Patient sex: F
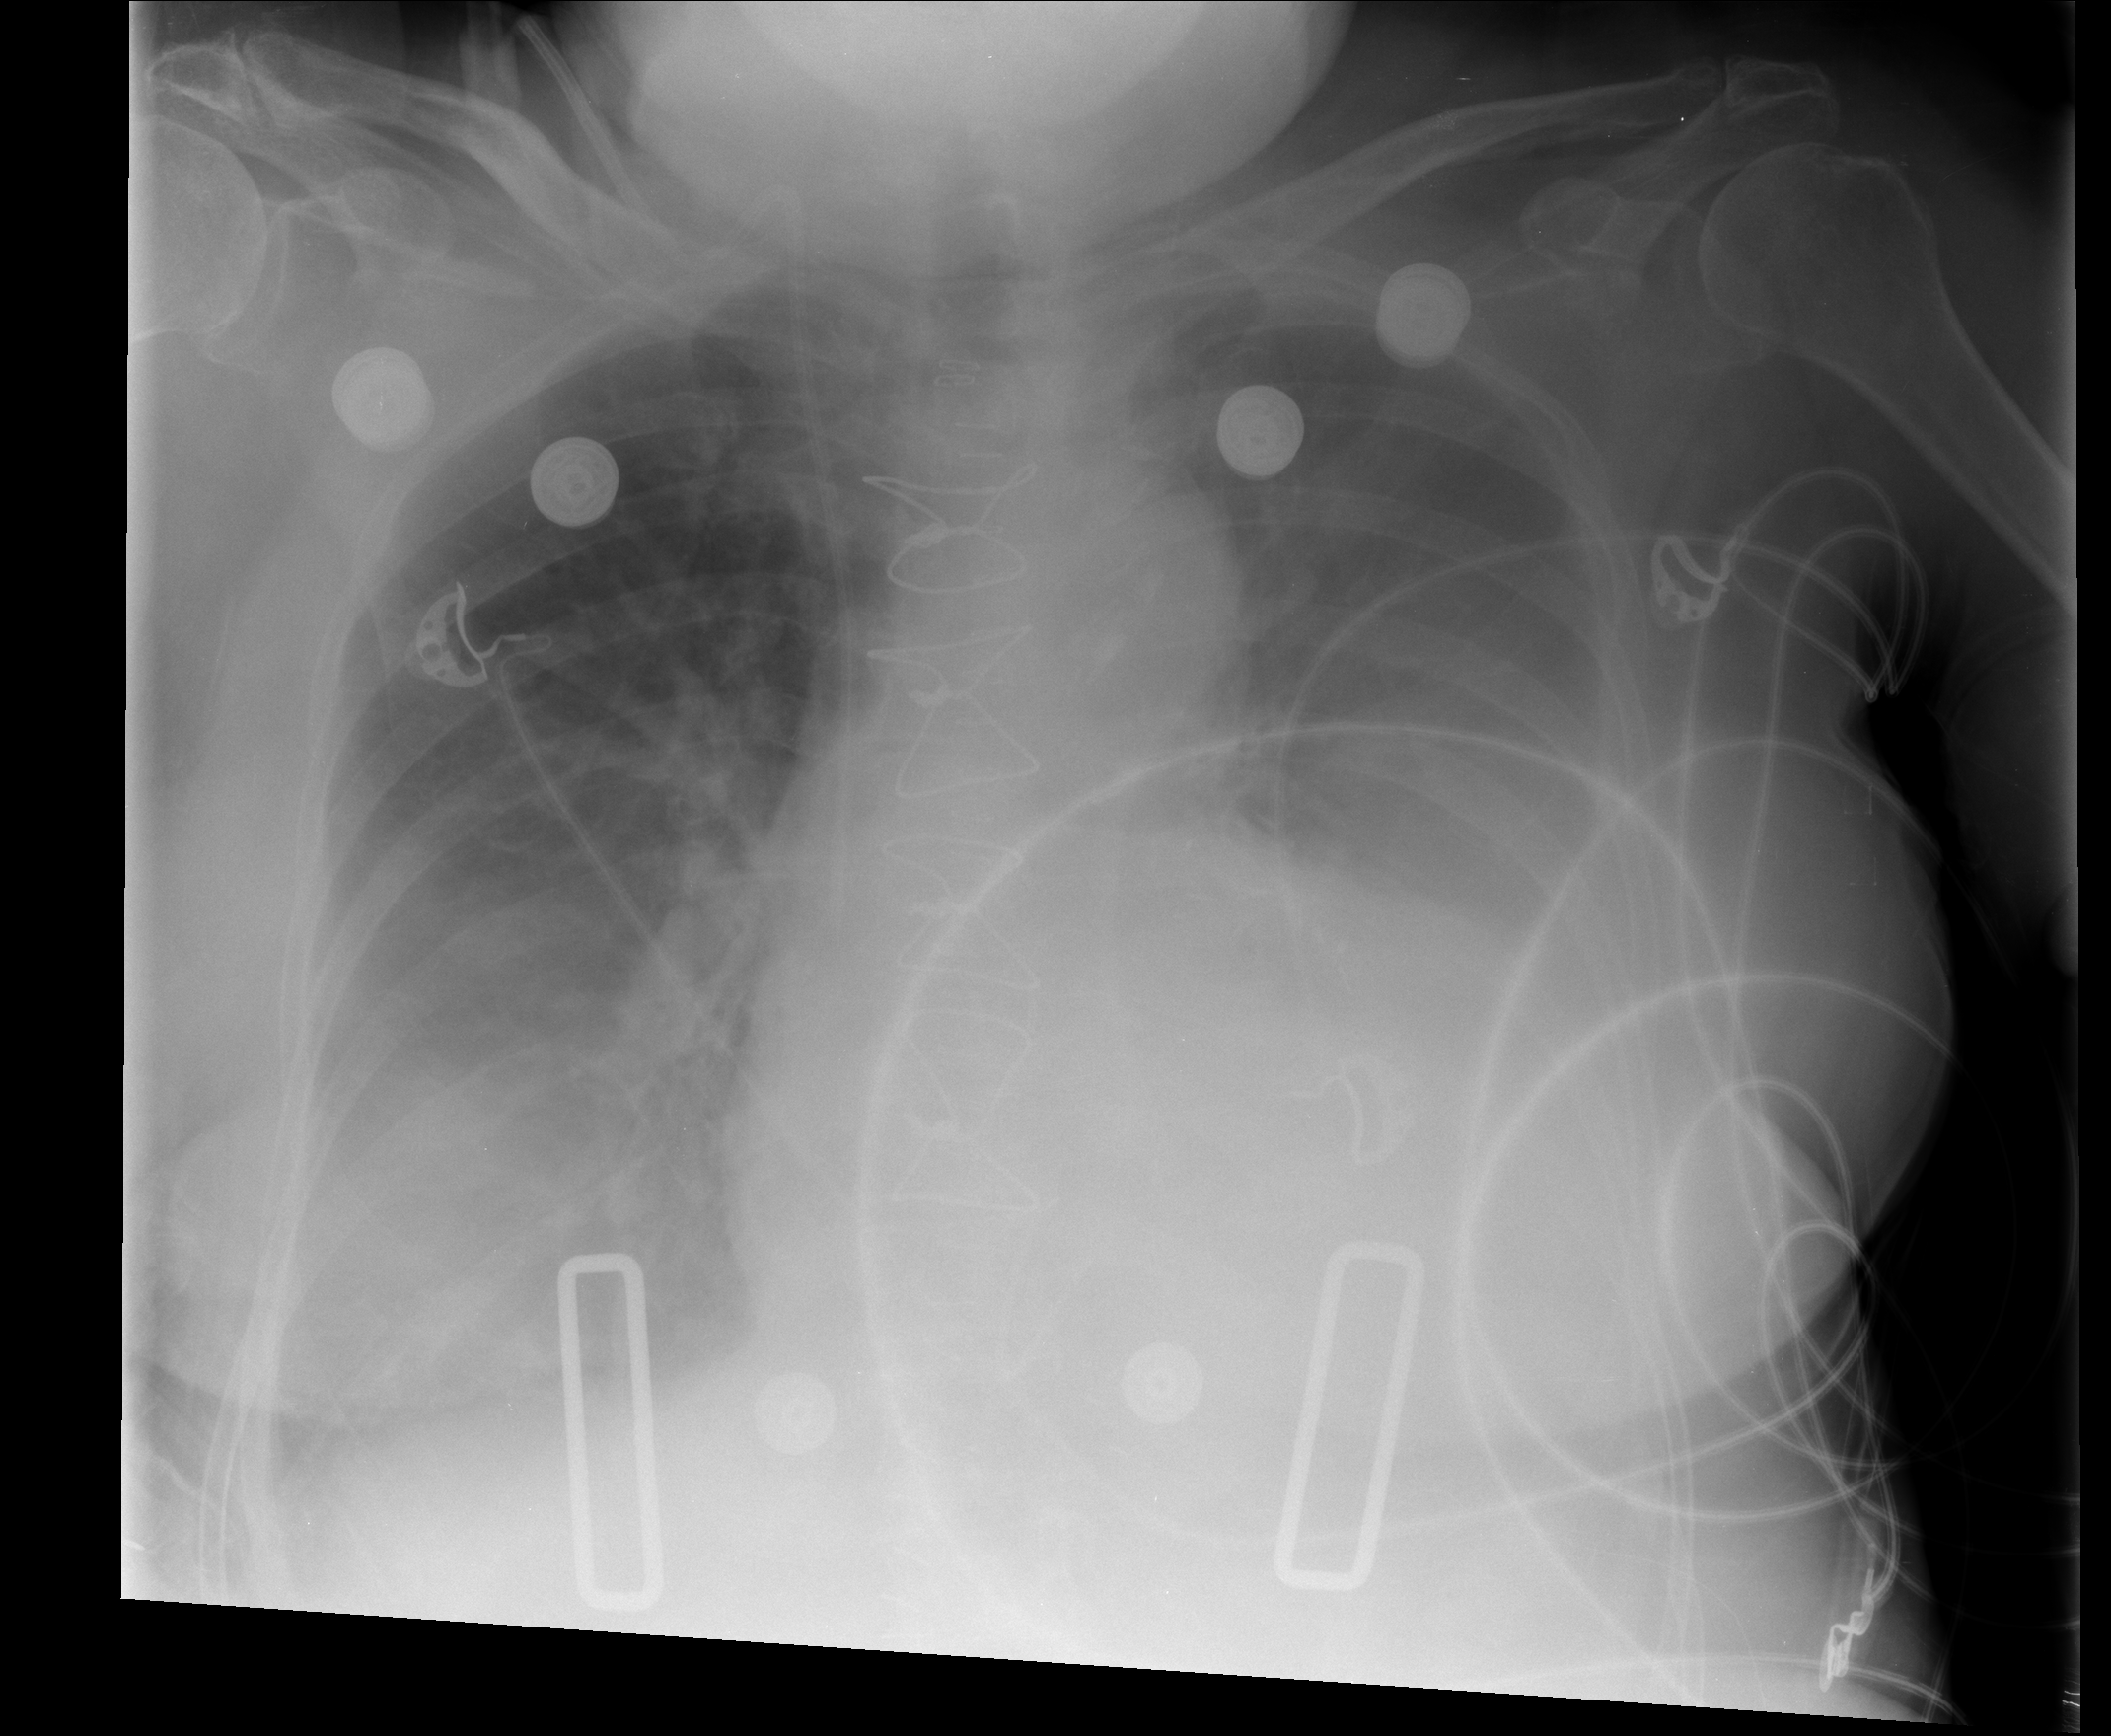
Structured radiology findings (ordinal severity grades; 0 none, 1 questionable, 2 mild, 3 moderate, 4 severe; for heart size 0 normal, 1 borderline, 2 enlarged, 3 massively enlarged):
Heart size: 2
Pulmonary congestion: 2
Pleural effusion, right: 2
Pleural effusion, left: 3
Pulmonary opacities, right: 0
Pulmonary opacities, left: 0
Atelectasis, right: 2
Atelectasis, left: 2